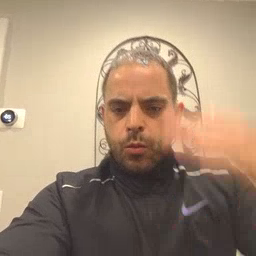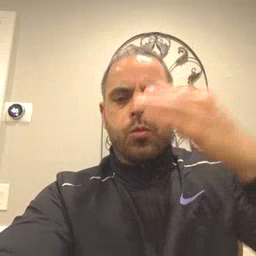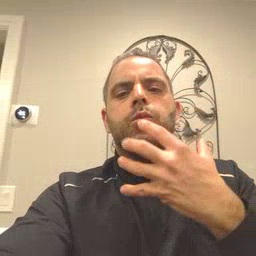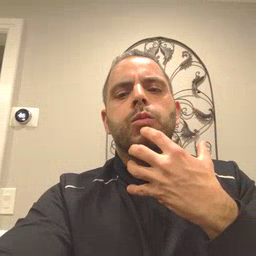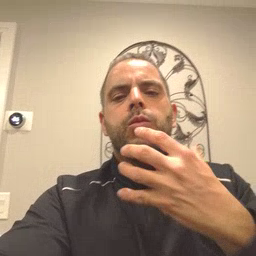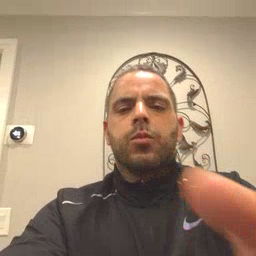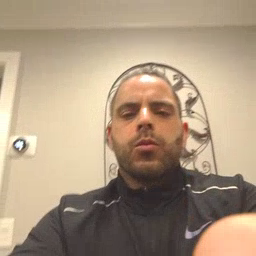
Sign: hot